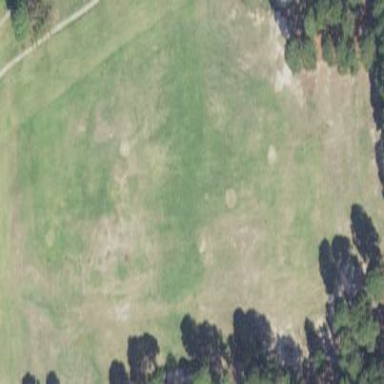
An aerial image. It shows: Driving range for golf practice.